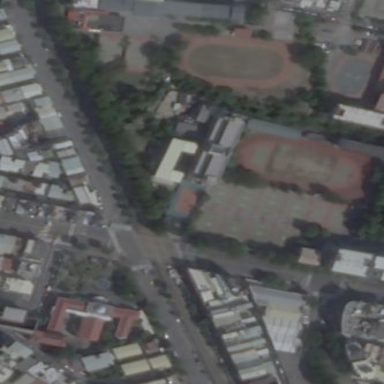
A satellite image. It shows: Kindergarten.